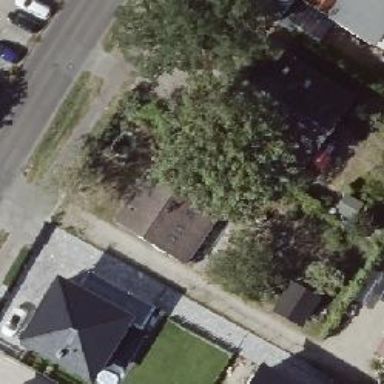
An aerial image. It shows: Detached building.